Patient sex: F
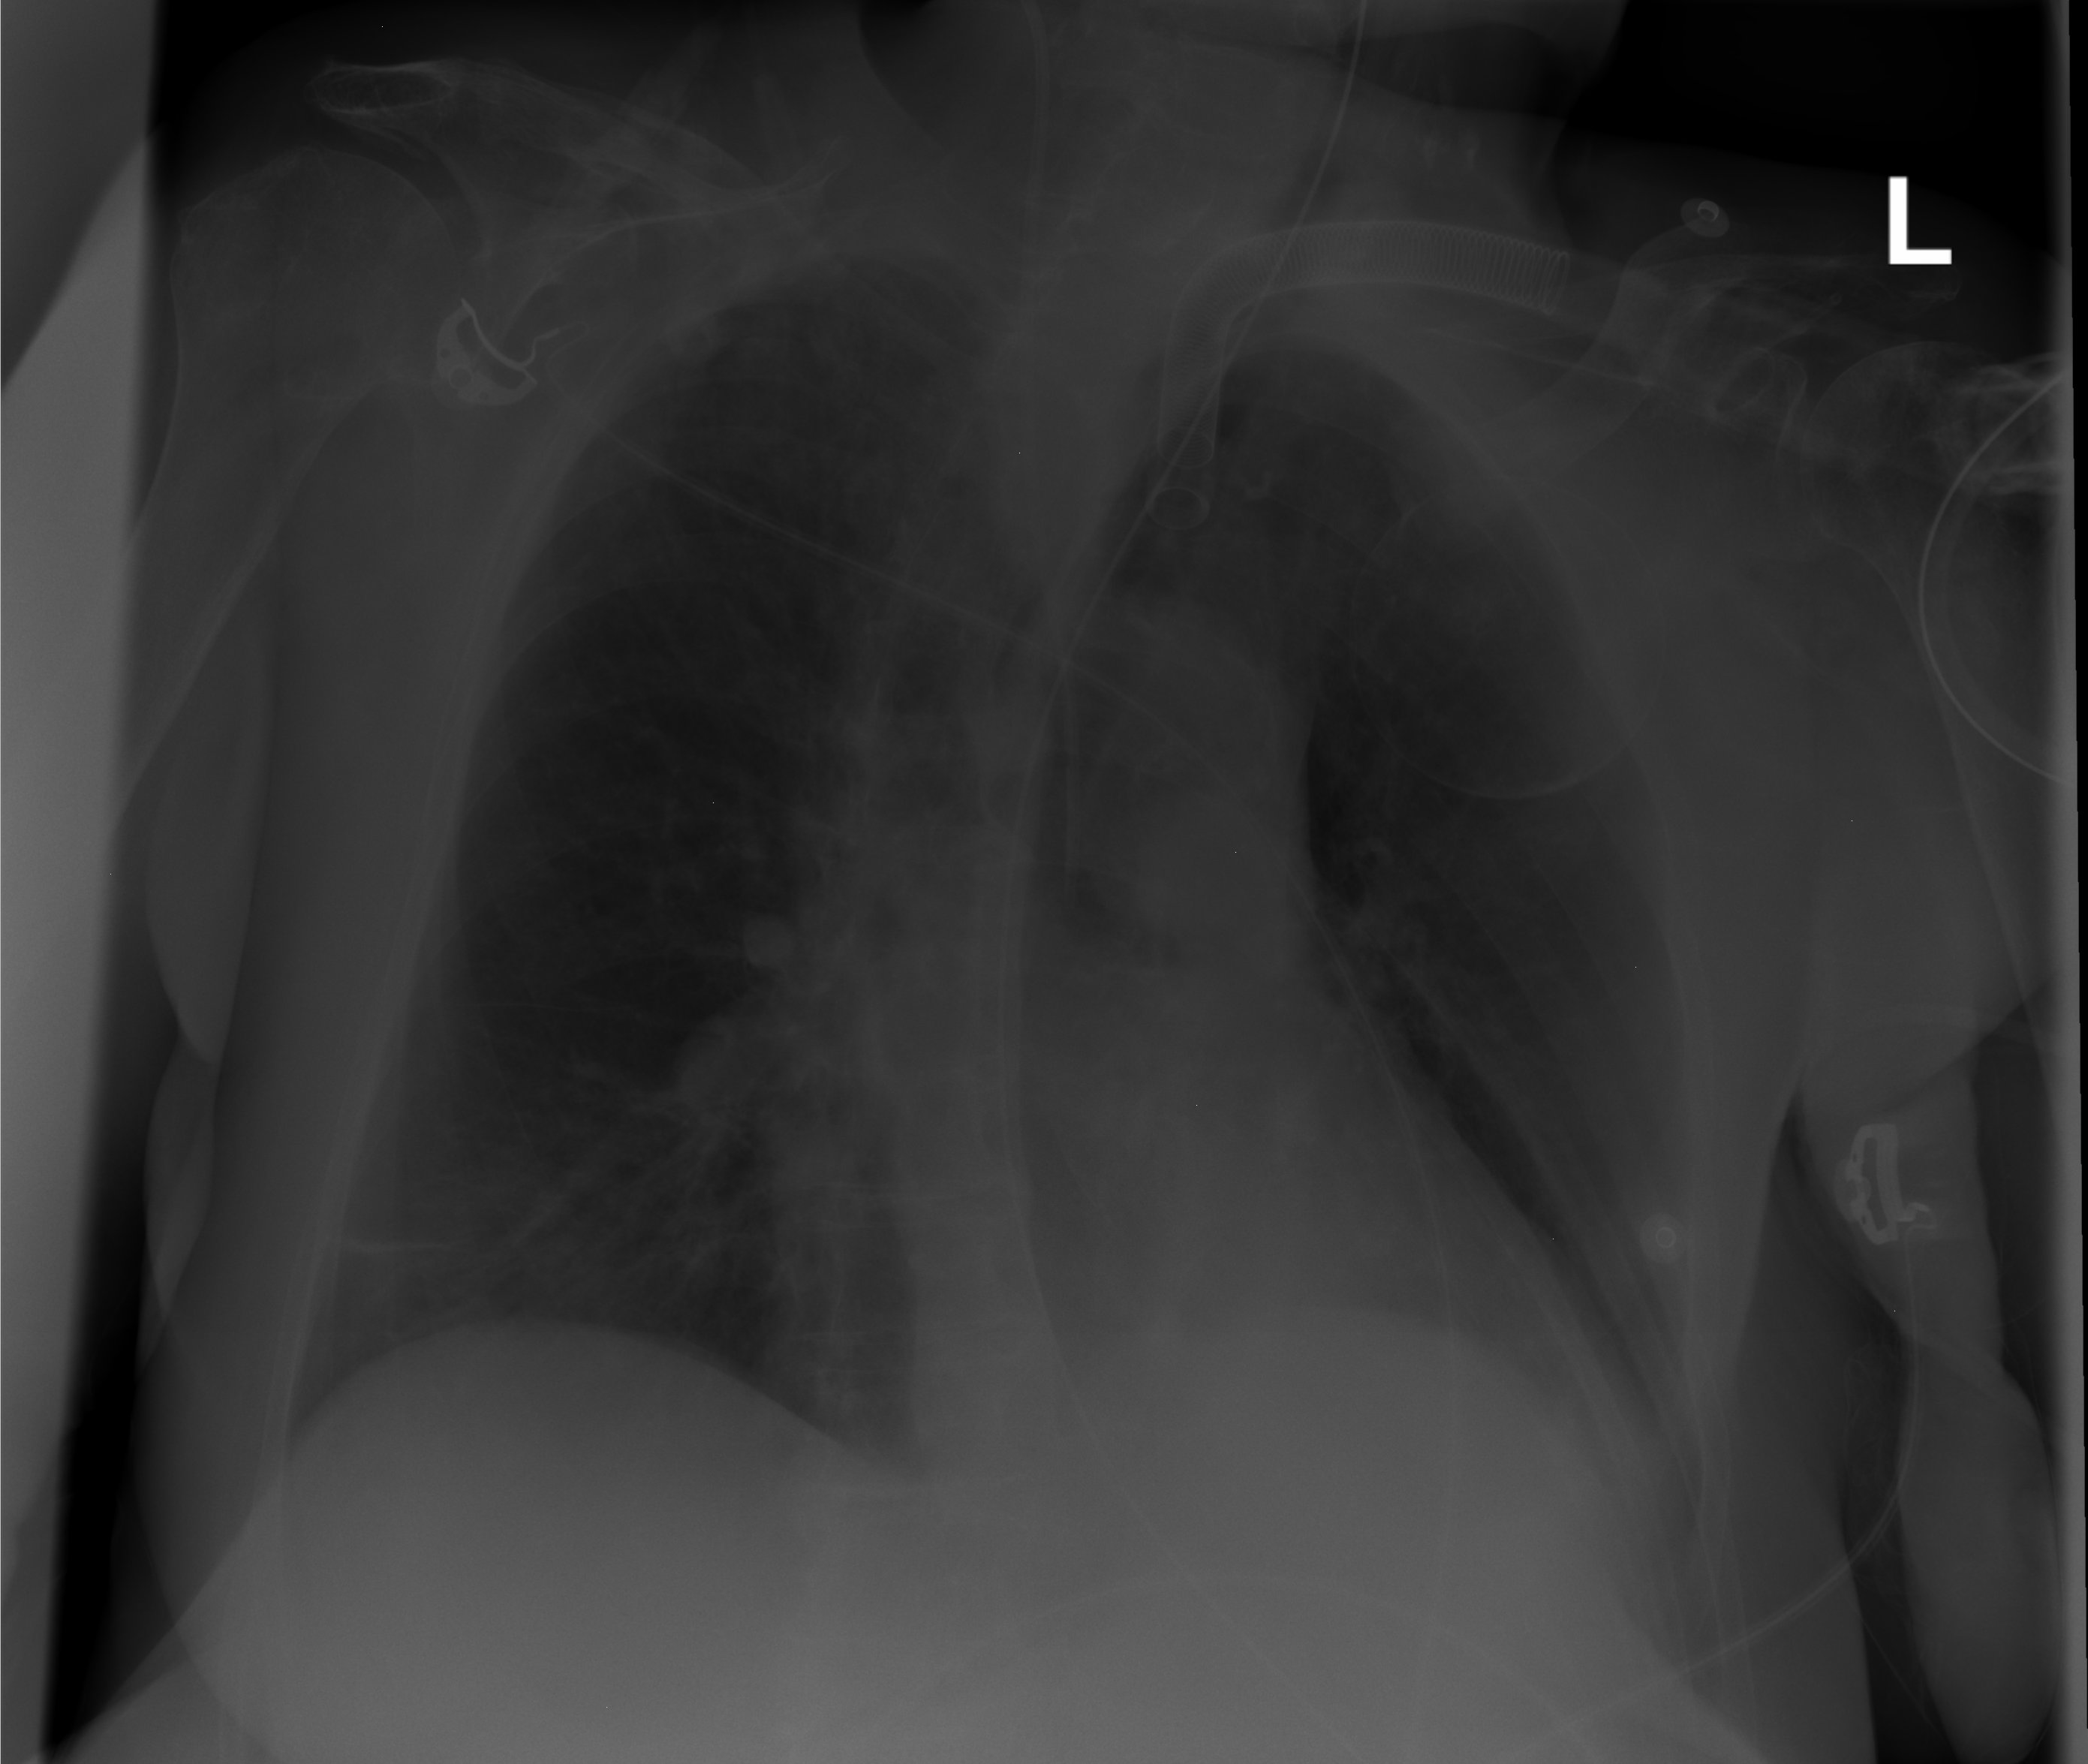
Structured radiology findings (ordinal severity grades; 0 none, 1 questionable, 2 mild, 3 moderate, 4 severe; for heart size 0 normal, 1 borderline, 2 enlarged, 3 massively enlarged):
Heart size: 1
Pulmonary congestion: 2
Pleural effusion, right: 0
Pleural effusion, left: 0
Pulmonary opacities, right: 0
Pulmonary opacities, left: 0
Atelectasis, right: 2
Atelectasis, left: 0